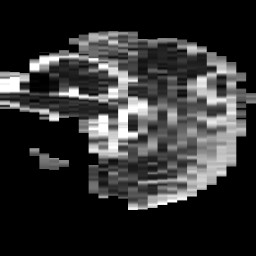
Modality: ADC
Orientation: sagittal
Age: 59
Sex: male
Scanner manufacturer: philips
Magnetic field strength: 3 T
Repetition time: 4.139 s
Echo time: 0.06119 s